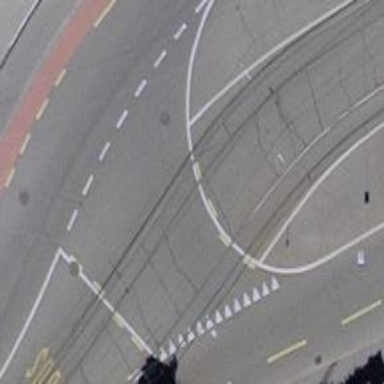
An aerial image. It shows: Tram level crossing on the railway.